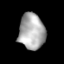
Tissue: lung
Cell type: Myeloid cells
Senescence score: 0.2375
Nuclear area (px): 911
Mean DAPI intensity: 172.169